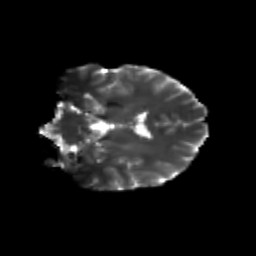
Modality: T2w
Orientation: coronal
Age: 21
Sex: male
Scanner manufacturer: siemens
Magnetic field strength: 3 T
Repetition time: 3.5 s
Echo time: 0.104 s